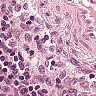
Metastatic tissue present: no